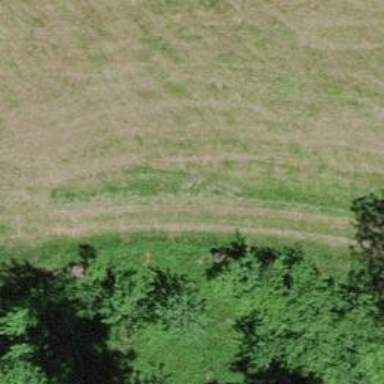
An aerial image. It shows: Path.